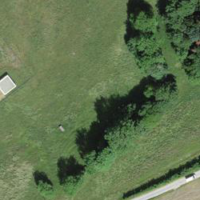
EUNIS habitat code: 52
Species observed at this site:
Corylus avellana